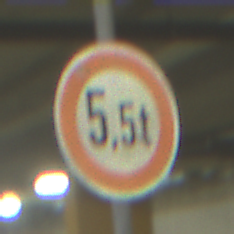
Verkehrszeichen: TatsaechlicheMasse
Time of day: NotSpecified
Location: Indoor (Special)
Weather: NotSpecified
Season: NotSpecified
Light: Artificial